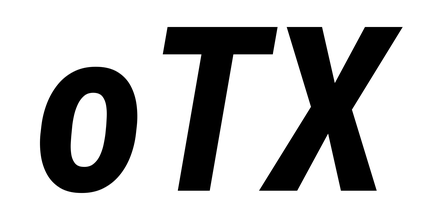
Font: Roboto-Italic_Condensed_Bold_Italic